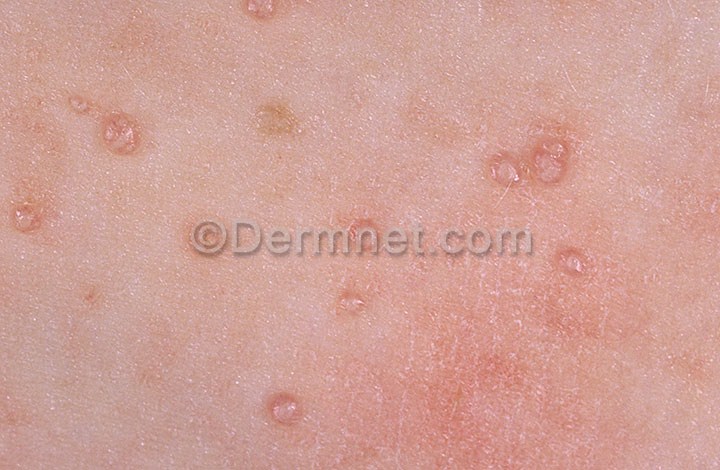
Disease: Herpes HPV and other STDs Photos